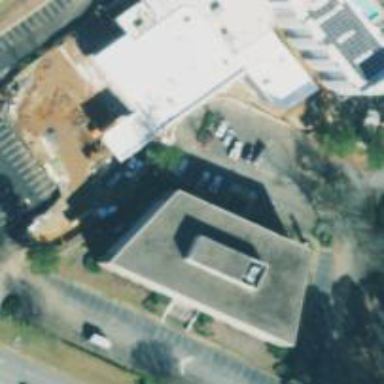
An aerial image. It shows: Office building.